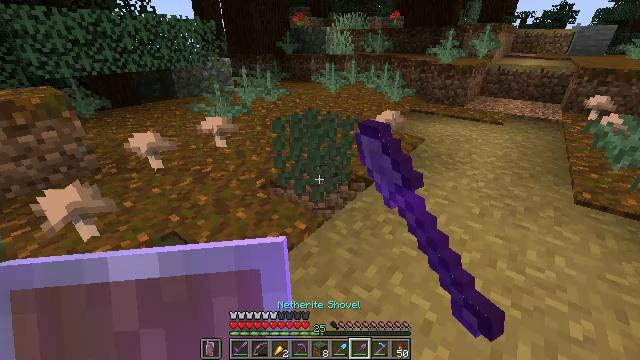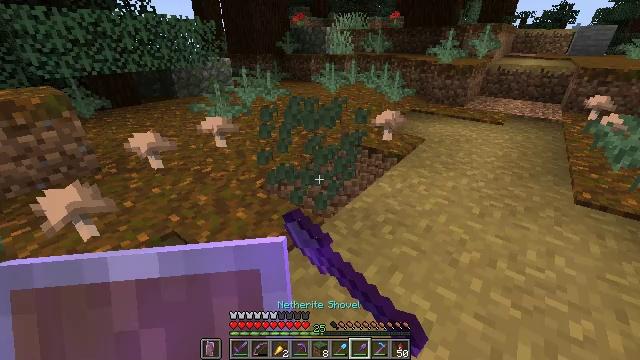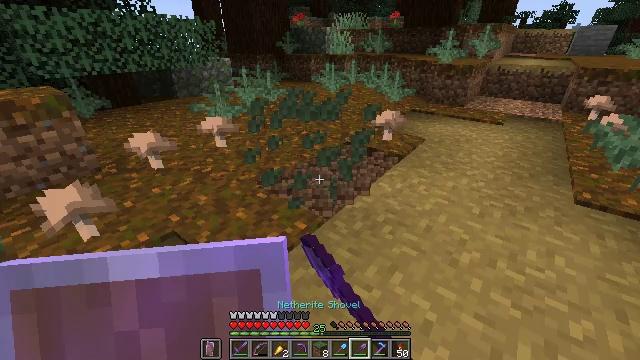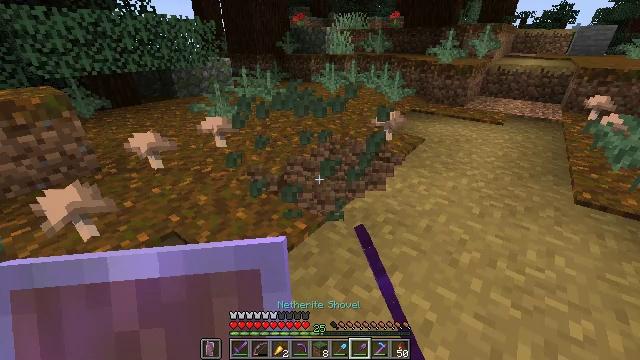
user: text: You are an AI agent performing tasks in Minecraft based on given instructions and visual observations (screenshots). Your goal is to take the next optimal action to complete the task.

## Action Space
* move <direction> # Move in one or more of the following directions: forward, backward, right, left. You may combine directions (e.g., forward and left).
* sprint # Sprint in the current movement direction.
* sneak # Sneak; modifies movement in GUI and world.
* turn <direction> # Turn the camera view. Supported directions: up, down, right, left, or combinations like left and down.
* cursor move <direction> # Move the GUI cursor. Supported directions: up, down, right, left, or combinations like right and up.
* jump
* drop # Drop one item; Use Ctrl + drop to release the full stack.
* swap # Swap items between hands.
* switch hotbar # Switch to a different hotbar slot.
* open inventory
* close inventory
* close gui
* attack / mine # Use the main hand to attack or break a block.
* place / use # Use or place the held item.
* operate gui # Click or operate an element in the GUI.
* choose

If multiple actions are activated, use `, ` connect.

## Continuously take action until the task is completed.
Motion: motion action
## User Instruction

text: Harvest some fern.
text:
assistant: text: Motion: attack / mine
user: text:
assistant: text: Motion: no_op
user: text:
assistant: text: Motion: no_op
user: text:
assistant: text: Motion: no_op